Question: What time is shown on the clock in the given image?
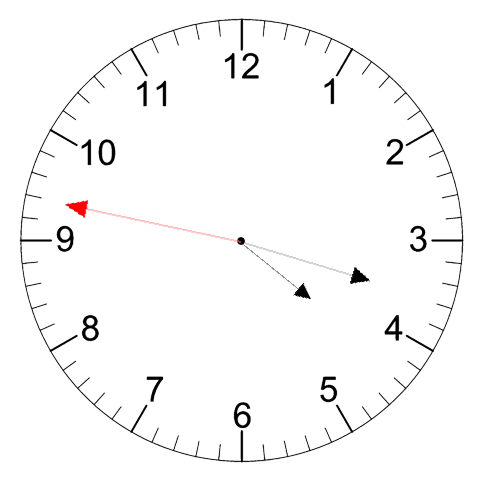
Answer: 04:17:47